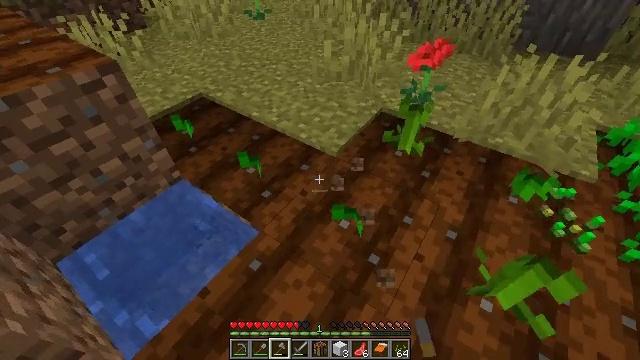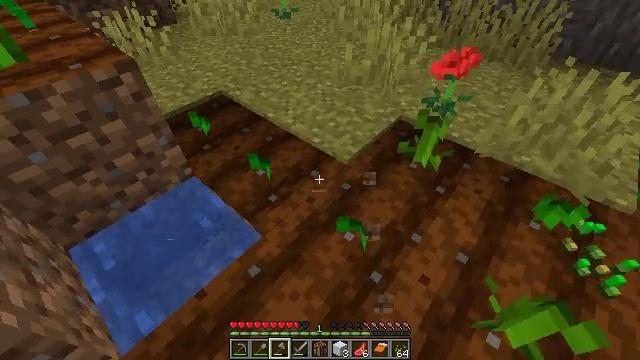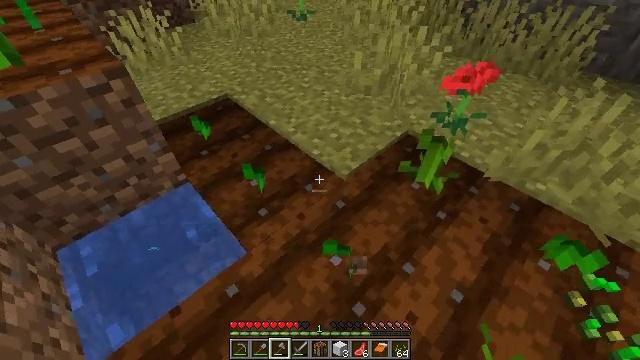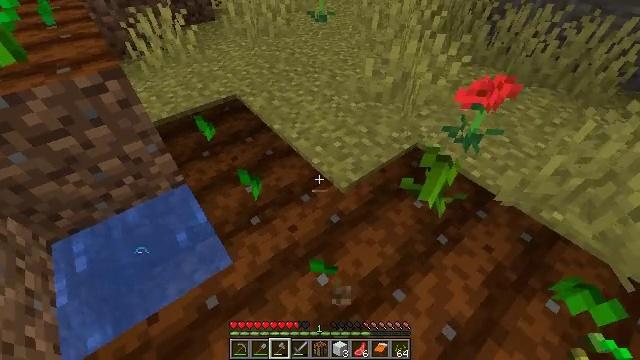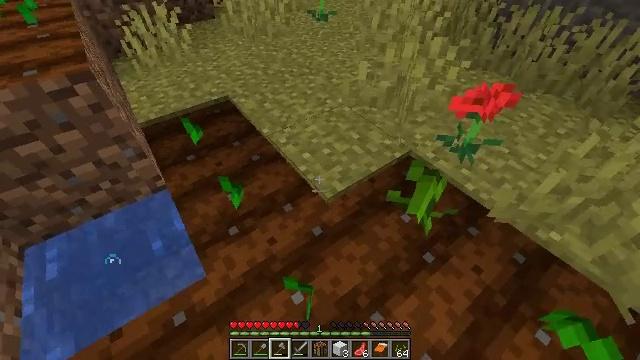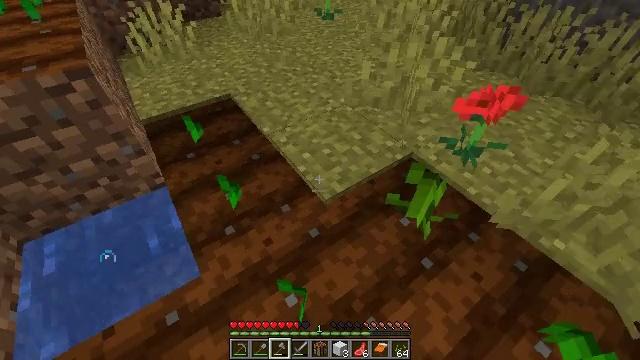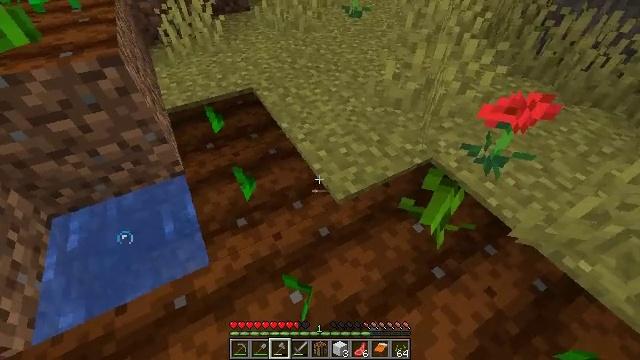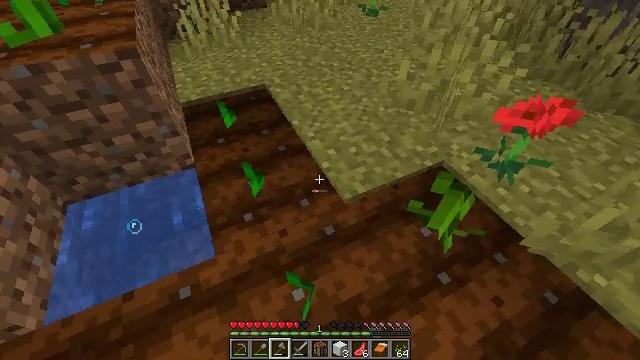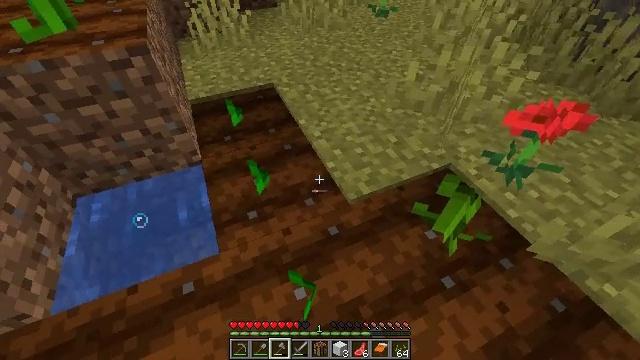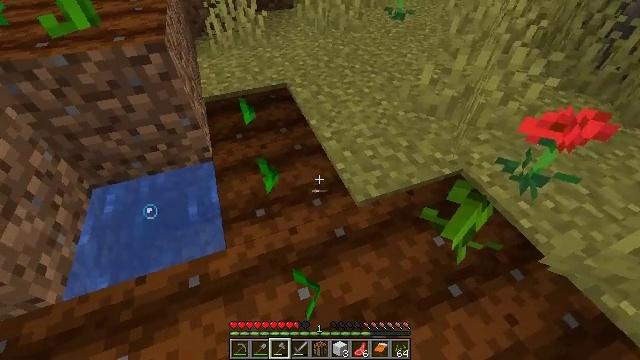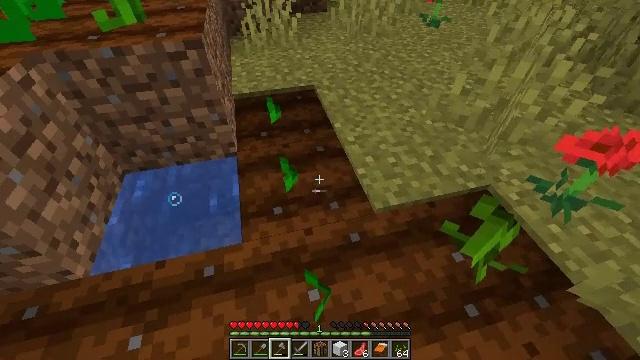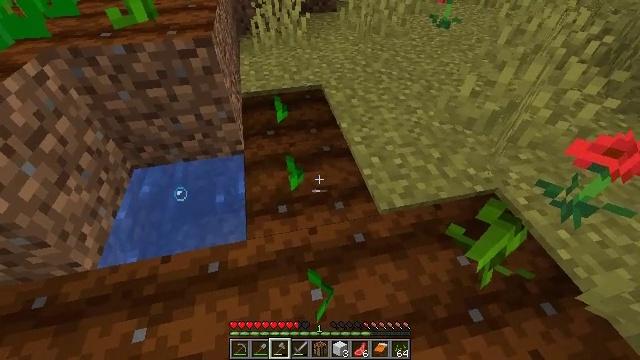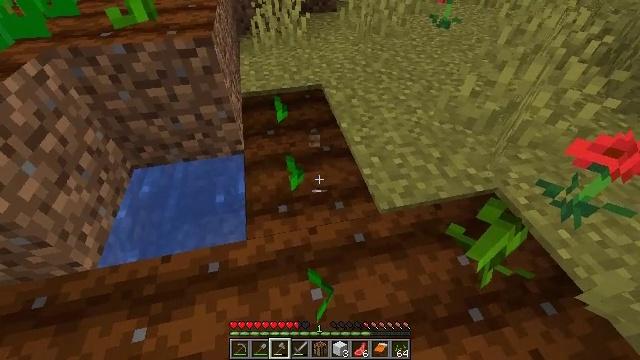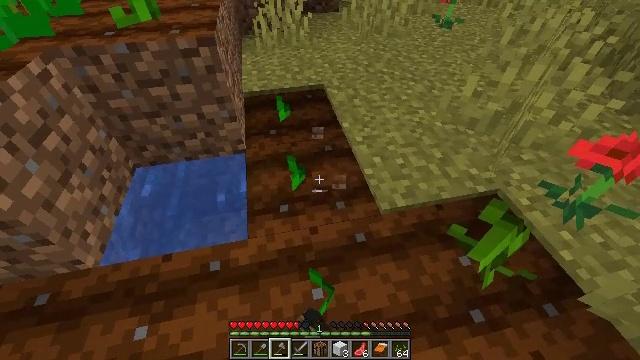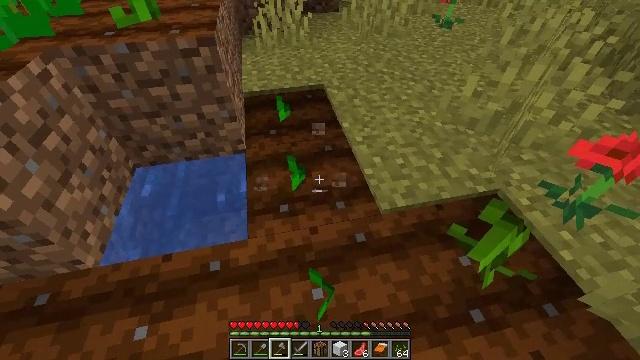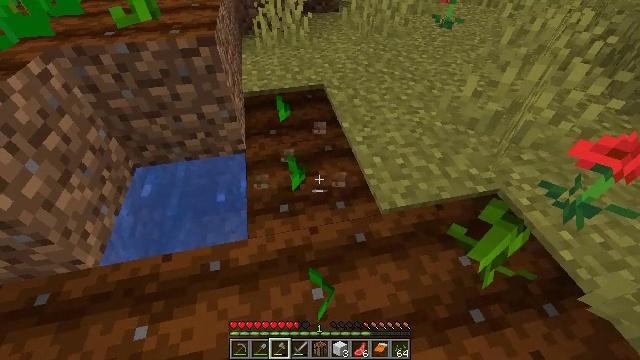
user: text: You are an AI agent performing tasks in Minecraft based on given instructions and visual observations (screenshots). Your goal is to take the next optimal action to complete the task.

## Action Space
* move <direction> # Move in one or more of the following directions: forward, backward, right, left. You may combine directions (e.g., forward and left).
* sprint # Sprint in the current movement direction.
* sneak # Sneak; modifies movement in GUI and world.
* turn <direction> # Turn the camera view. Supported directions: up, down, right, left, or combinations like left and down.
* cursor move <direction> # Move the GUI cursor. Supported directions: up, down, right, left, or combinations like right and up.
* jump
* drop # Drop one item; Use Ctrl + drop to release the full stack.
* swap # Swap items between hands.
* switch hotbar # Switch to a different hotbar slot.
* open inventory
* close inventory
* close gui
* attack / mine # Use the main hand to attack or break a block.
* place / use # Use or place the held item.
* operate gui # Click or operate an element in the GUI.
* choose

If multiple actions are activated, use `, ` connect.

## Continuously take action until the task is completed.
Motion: motion action
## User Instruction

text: Dig up the farmland.
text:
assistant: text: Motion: move forward and move right, turn left
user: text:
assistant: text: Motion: move forward and move right, turn left
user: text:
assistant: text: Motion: move forward and move right, turn left
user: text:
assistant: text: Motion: turn left
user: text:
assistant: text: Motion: turn left
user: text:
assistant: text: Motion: turn left
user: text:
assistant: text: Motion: turn left
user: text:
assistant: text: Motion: turn left
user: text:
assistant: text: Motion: turn left
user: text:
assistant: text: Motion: turn left
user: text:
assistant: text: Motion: turn left
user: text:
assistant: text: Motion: attack / mine
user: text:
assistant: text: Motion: attack / mine
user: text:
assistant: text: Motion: attack / mine
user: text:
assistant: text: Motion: attack / mine
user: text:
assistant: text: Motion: attack / mine
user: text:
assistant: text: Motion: attack / mine
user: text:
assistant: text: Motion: attack / mine
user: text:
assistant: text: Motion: attack / mine
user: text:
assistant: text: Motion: attack / mine
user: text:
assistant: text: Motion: attack / mine
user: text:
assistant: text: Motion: attack / mine
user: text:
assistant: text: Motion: attack / mine
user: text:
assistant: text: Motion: attack / mine
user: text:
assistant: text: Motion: no_op
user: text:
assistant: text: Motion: no_op
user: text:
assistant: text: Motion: no_op
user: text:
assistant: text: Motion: no_op
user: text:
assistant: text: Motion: no_op
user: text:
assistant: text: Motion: no_op